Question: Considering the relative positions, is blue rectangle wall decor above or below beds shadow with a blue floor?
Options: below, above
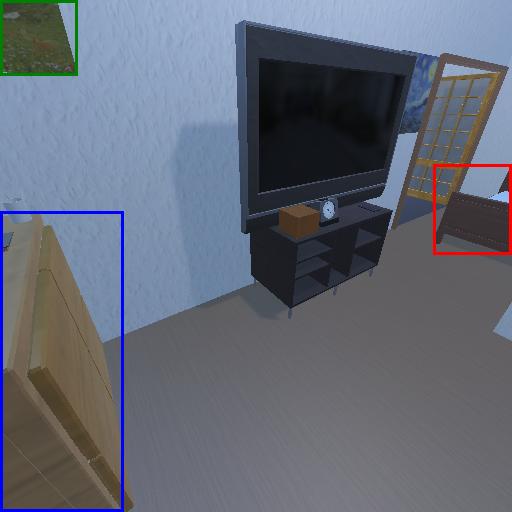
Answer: below